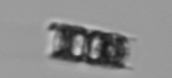
Label: Paralia_sulcata